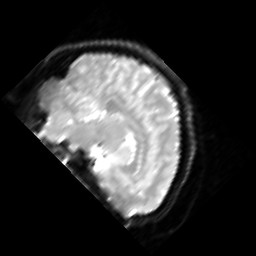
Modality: inplaneT2
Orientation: sagittal
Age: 21
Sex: female